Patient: sex F, age 31
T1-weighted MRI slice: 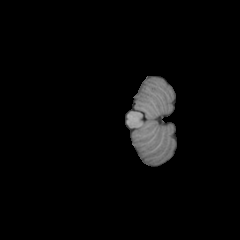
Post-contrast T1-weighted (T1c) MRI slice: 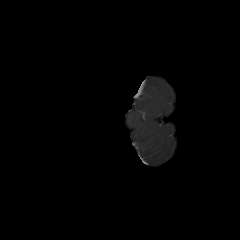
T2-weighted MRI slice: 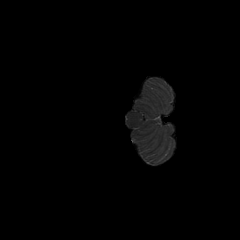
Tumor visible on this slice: no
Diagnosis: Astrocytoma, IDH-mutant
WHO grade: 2